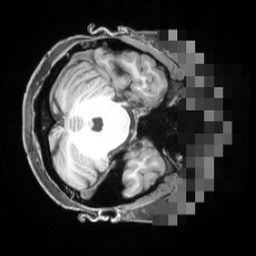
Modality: T1w
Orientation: axial
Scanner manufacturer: siemens
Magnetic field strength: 3 T
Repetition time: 2.55 s